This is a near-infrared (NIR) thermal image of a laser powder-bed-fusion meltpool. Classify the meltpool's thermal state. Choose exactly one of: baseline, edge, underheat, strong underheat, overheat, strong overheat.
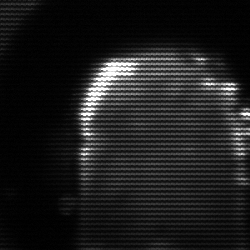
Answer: baseline